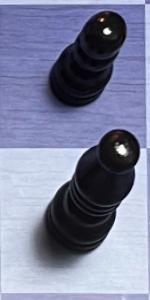
Label: Bishop_Black